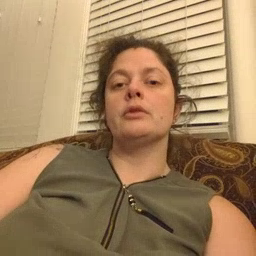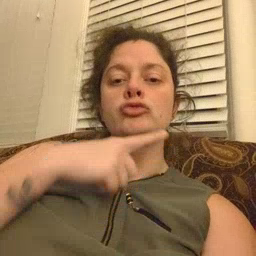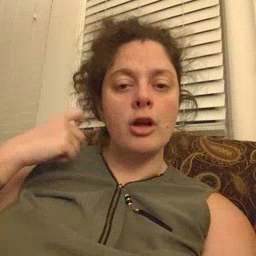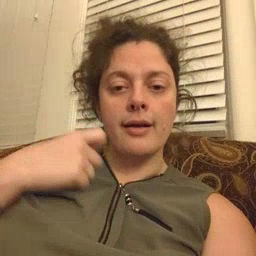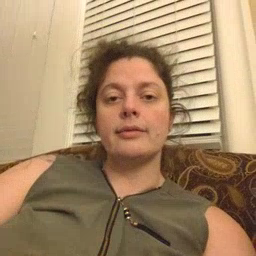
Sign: dry